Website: bh-photo
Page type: store-pickup
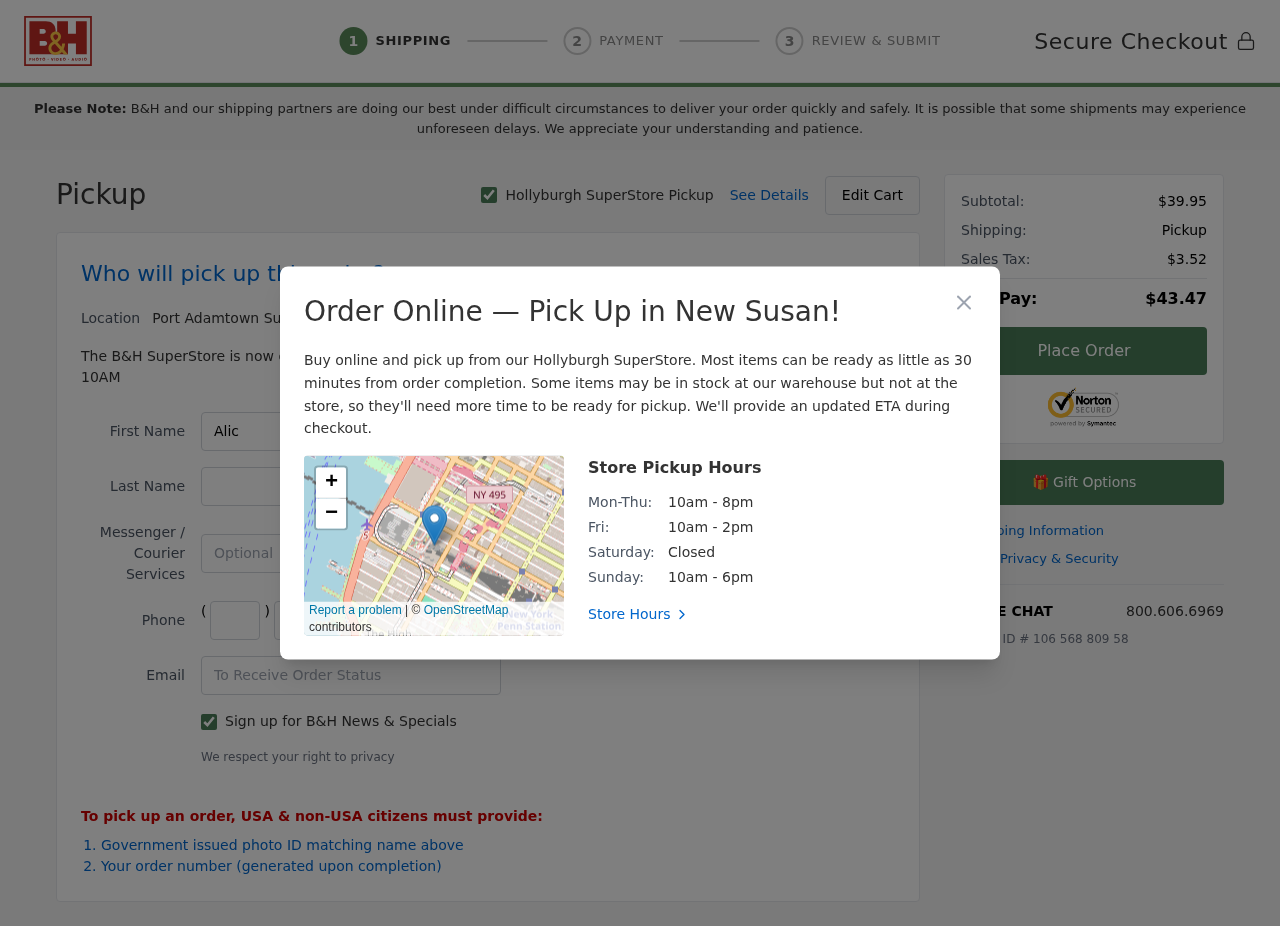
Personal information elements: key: PII_CITY
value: Hollyburgh
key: PII_CITY2
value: Port Adamtown
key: PII_CITY3
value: New Susan
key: PII_EMAIL
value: alicia.gill@hotmail.com
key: PII_FIRSTNAME
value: Alicia
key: PII_LASTNAME
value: Gill
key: PII_PHONE_AREA
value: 746
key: PII_PHONE_PREFIX
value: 975
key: PII_PHONE_SUFFIX
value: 1389
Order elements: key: ORDER_SUBTOTAL
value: $39.95
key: ORDER_TAX
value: $3.52
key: ORDER_TOTAL
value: $43.47
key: ORDER_ID
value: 106 568 809 58